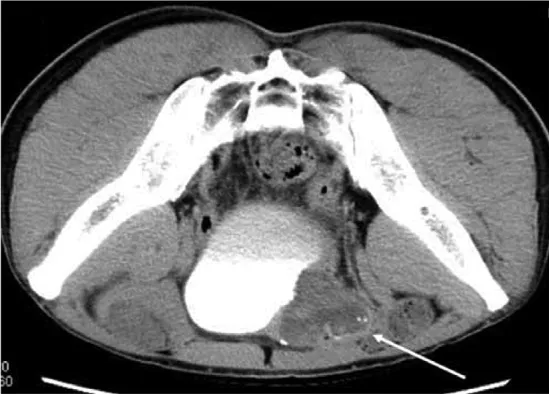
Enhanced abdominal computed tomography scans (transverse images). (B) In postcontrast imaging (prone position), the mass was moderately and heterogeneously enhanced, as indicated by the arrow.
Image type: radiology (ct)